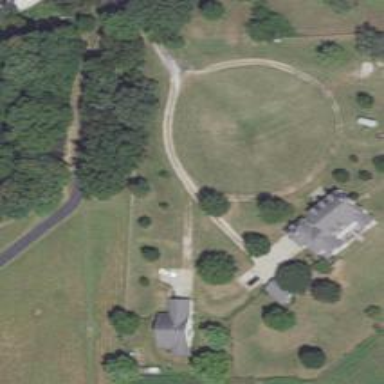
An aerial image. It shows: Driveway leading to service road.